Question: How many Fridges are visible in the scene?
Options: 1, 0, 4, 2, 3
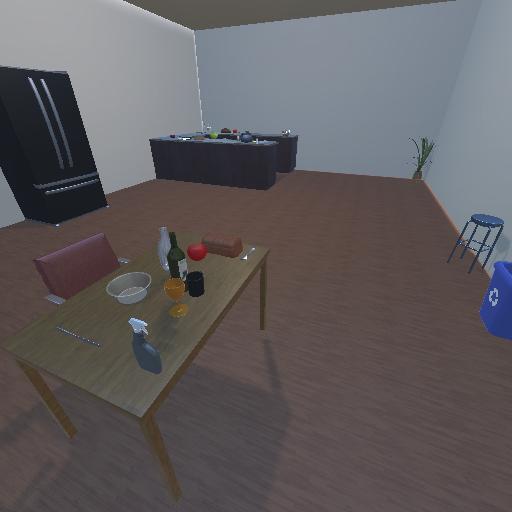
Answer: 1